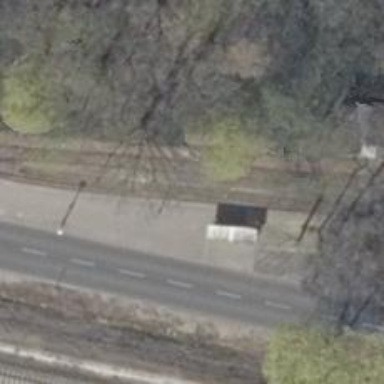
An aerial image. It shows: Tram stop position for public transport.